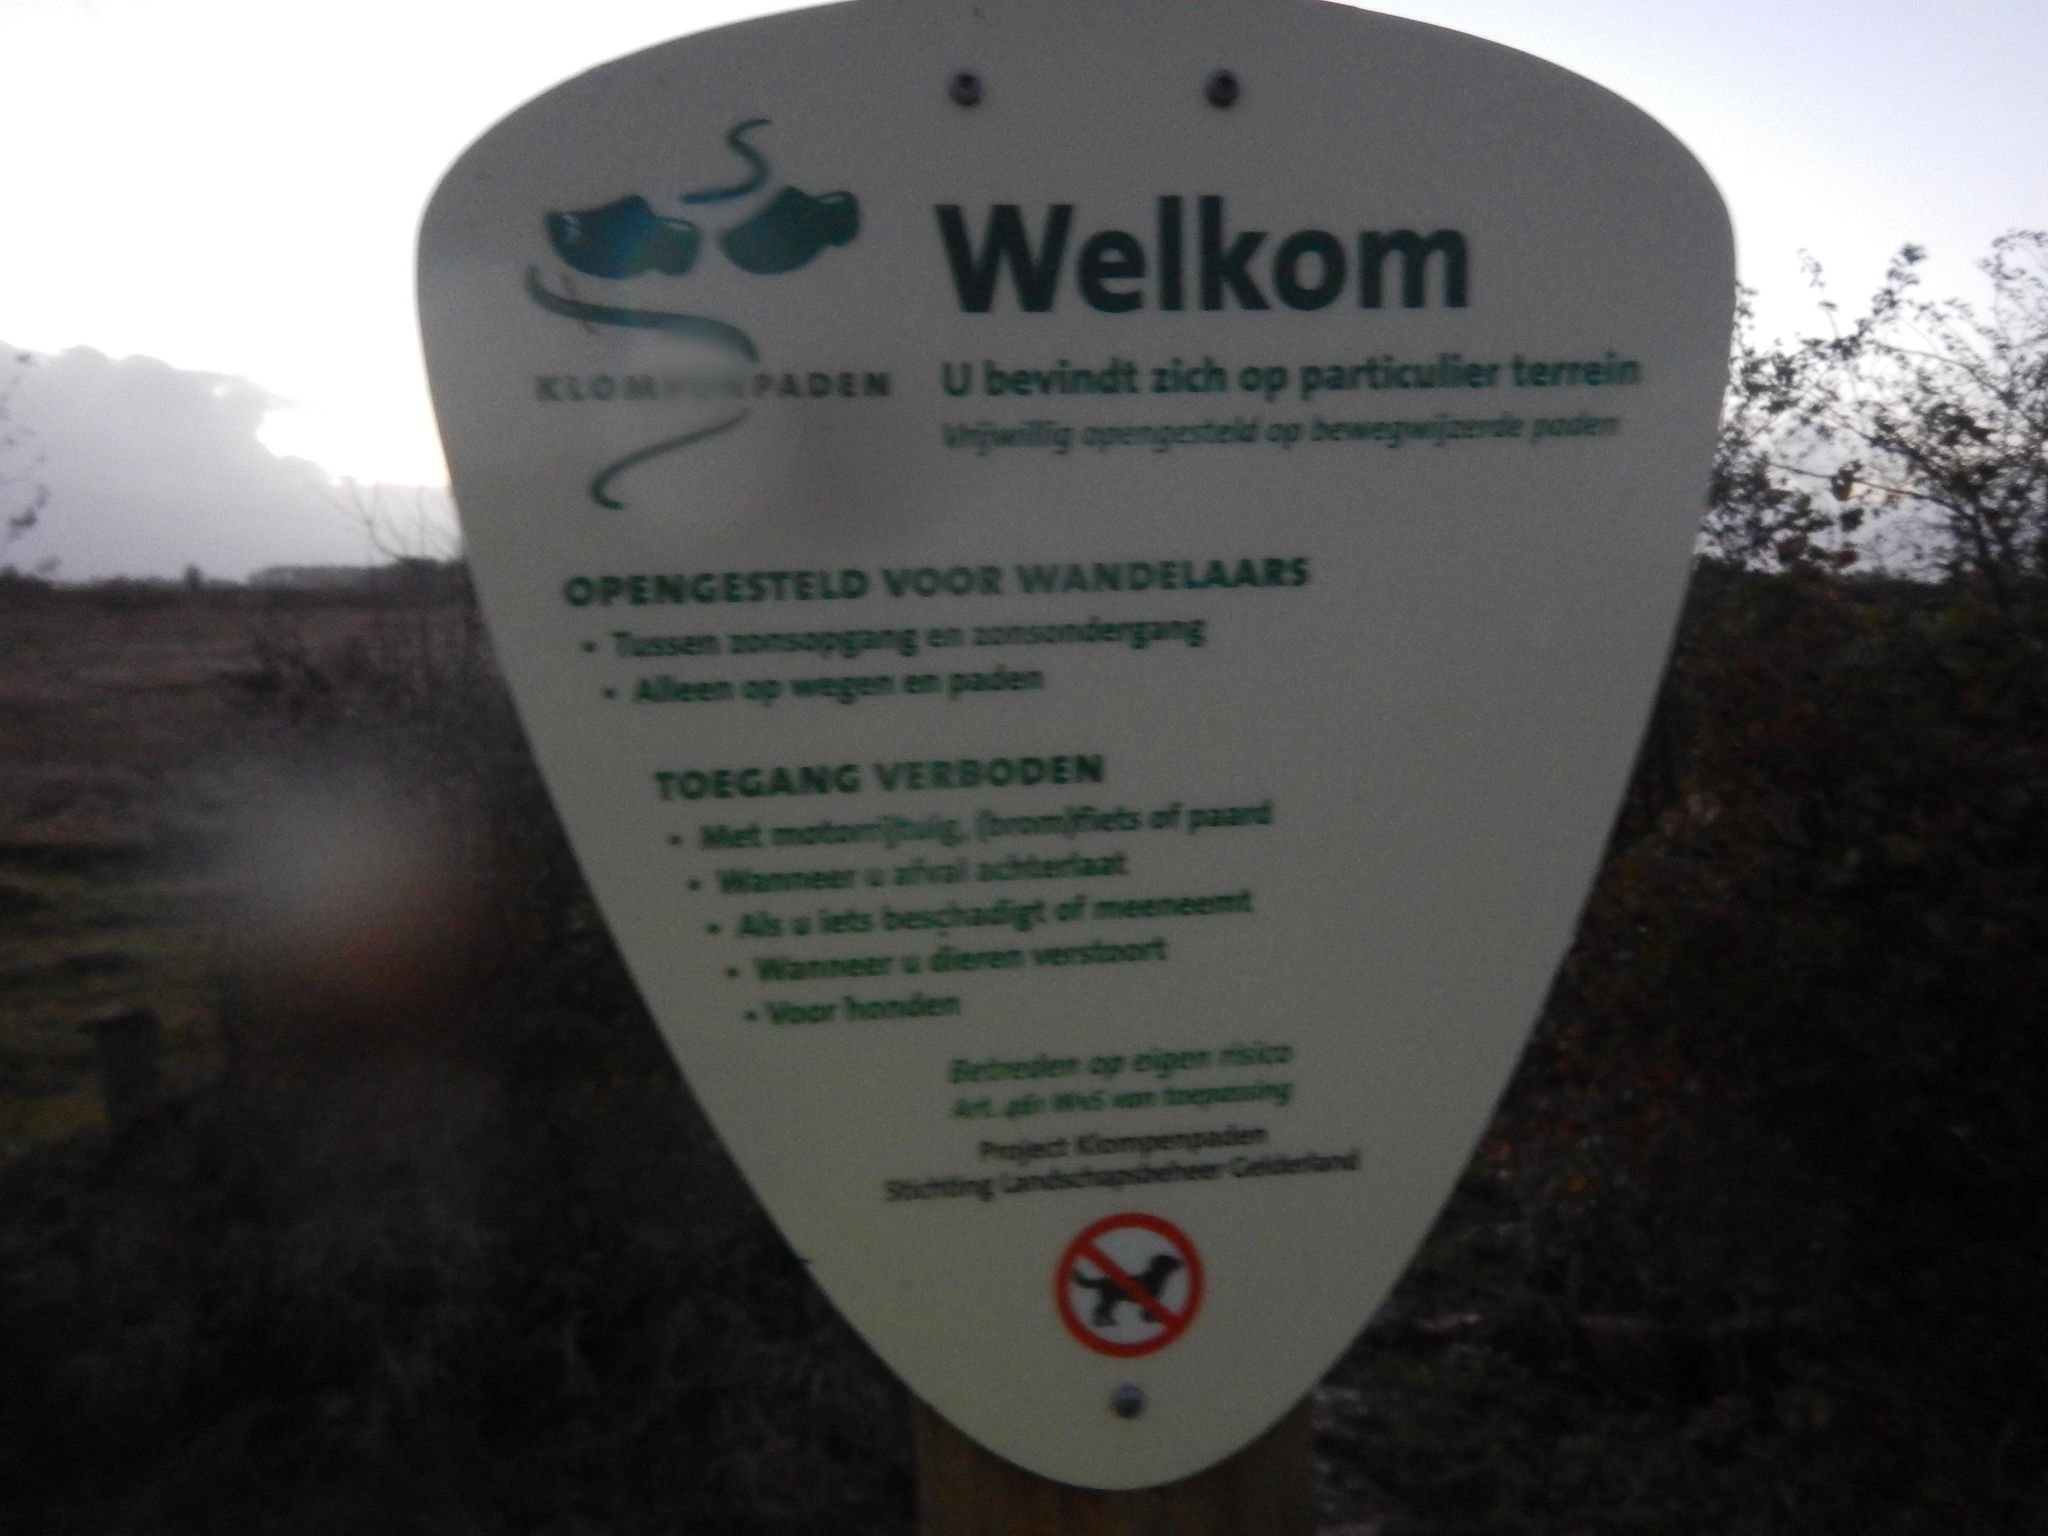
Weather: snowy
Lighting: day
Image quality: slightly poor
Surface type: walking surface
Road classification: track, unclassified, path
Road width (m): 1.0
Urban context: suburban or peri-urban
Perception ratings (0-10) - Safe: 4.28, Lively: 0.59, Beautiful: 1.67, Boring: 5.71, Depressing: 5.54, Wealthy: 5.65